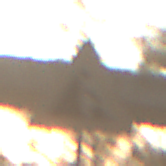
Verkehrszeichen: SteinschlagLinks
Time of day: SunriseSunset
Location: Roofed (Suburban)
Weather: Clear
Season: NotSpecified
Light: Natural